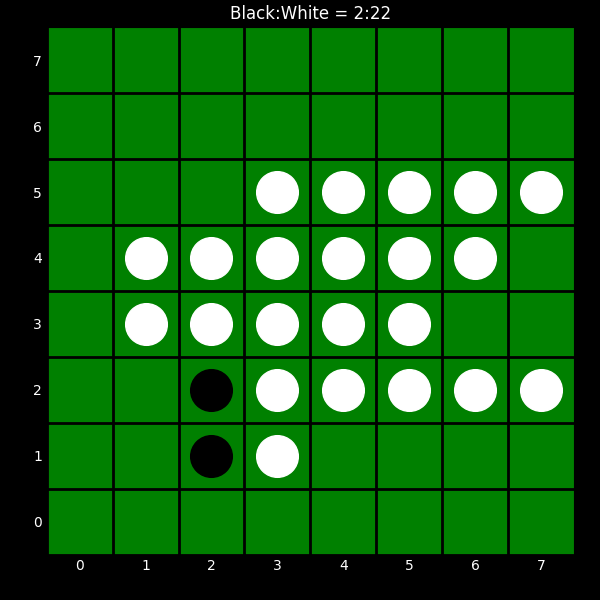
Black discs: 2
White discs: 22